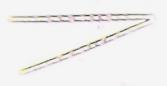
Label: Thalassionema